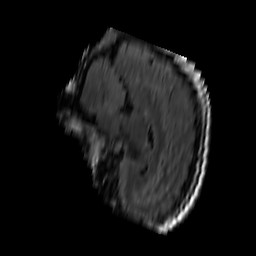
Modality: FLAIR
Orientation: sagittal
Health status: ill
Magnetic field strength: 3 T